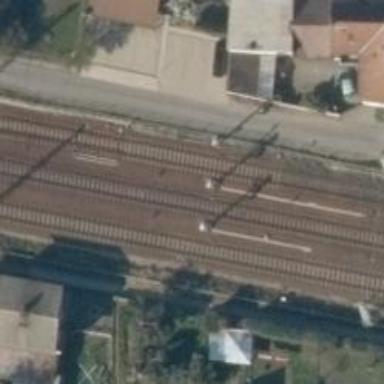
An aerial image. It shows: Railway signal.